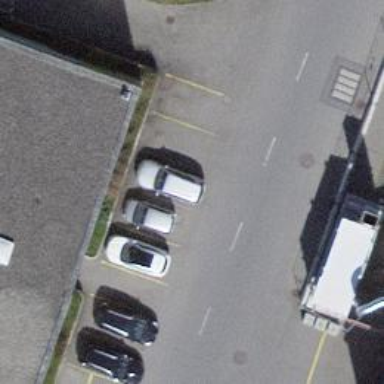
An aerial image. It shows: Parking area with surface.